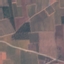
Label: PermanentCrop